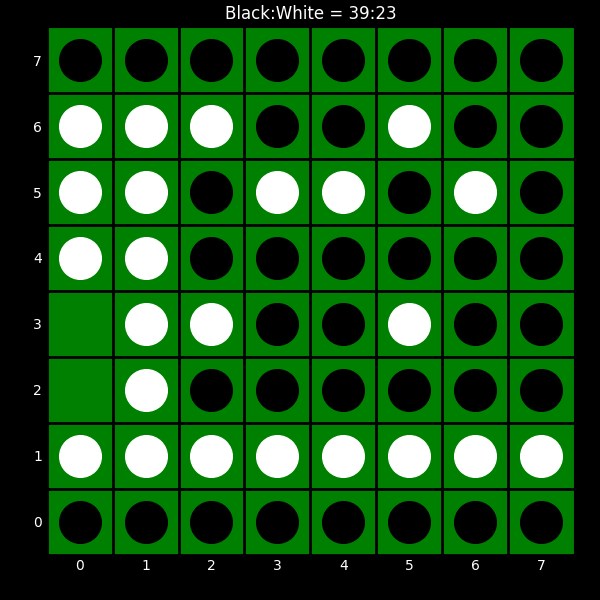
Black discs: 39
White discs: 23